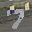
Label: 7